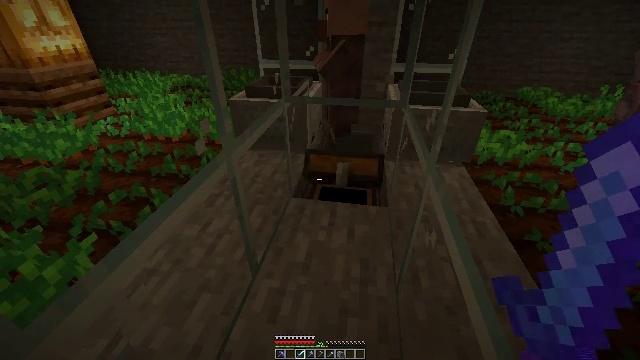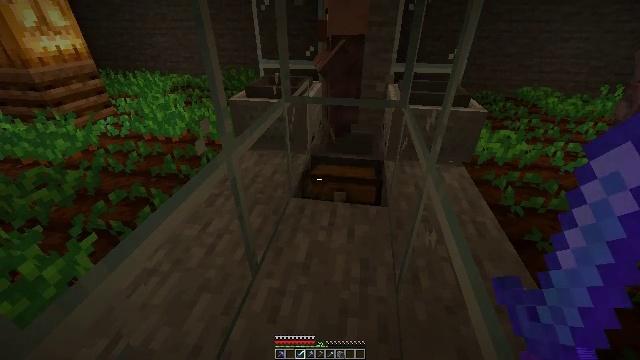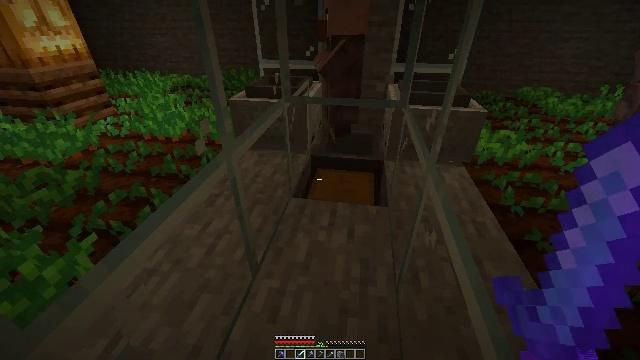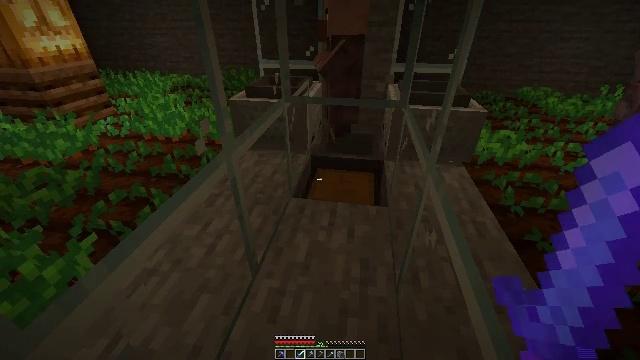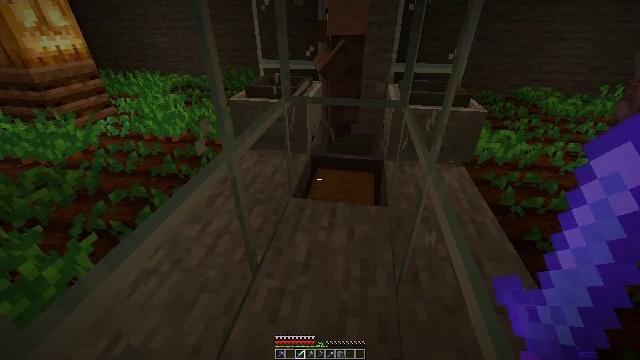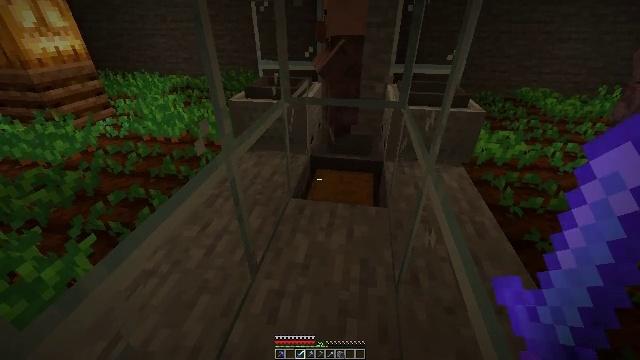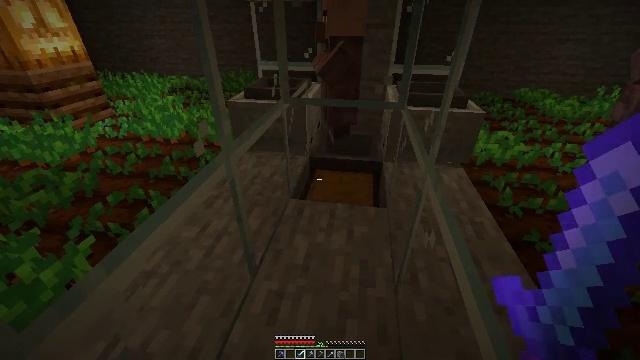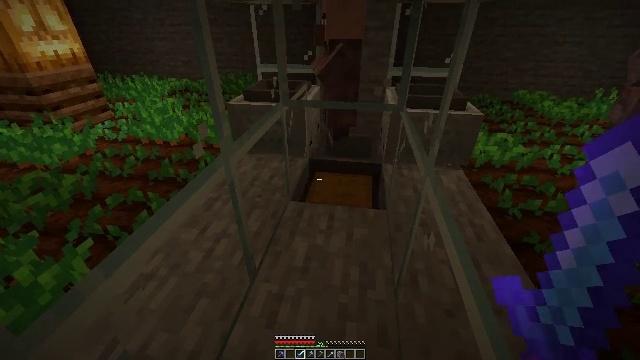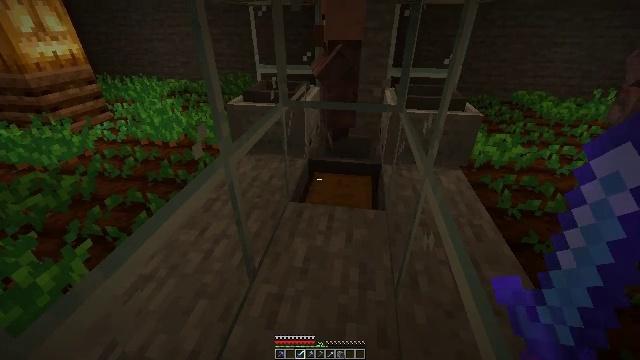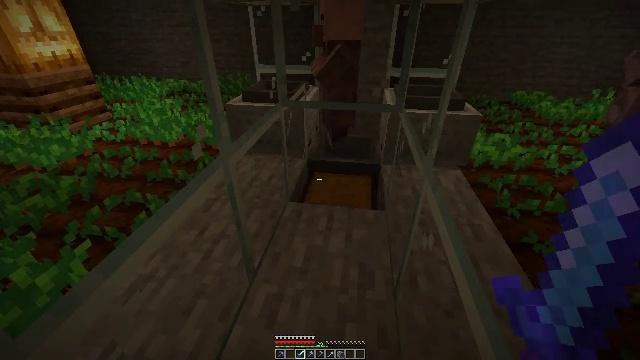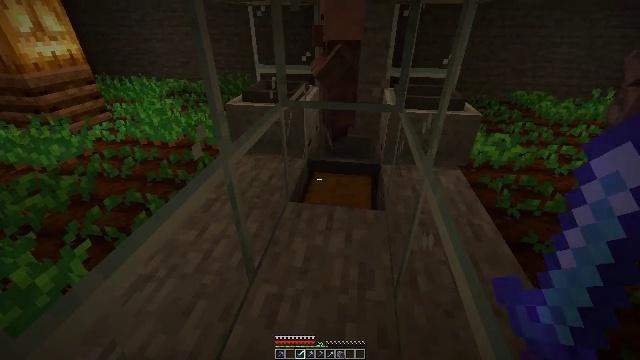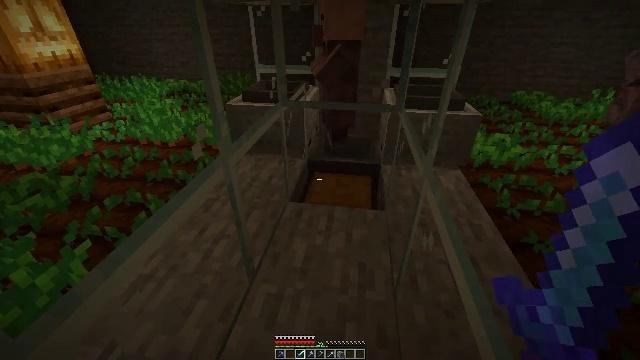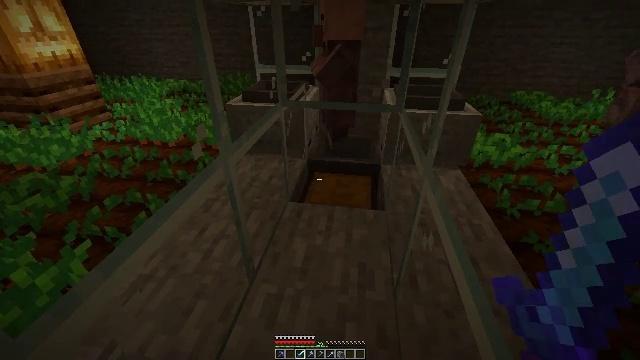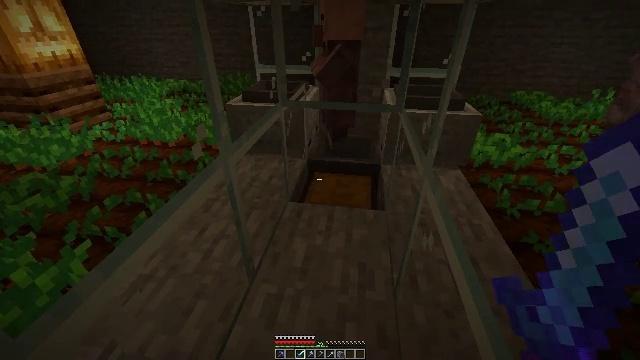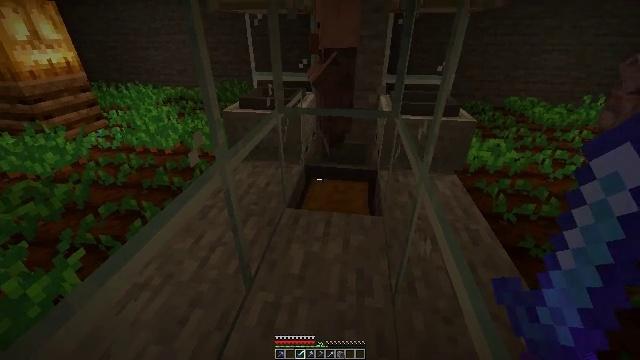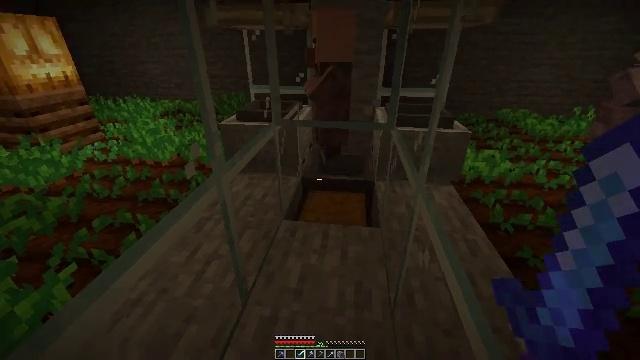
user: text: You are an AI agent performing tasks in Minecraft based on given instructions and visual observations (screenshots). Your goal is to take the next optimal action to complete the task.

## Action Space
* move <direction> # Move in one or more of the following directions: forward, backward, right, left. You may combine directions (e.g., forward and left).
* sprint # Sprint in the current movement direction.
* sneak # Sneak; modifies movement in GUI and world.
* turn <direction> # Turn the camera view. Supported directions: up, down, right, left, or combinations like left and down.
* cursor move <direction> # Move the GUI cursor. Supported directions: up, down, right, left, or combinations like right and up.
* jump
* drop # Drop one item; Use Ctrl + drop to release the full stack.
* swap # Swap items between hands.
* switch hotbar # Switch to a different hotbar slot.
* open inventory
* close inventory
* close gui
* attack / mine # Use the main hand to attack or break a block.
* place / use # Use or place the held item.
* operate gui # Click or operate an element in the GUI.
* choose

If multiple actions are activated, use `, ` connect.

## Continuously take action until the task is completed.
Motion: motion action
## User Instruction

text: Remove and gather vines.
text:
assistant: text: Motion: no_op
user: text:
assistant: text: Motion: no_op
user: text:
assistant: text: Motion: no_op
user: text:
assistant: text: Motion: no_op
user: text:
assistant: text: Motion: no_op
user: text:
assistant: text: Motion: no_op
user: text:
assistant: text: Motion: no_op
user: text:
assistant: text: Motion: no_op
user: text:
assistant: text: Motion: no_op
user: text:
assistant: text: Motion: no_op
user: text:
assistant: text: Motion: no_op
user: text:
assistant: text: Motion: no_op
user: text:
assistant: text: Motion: no_op
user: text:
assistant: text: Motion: turn up
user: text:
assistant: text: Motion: turn up
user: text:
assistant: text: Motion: turn up
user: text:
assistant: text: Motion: turn left and up
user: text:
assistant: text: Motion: no_op
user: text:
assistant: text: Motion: no_op
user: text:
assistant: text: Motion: no_op
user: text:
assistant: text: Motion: no_op
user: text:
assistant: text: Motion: no_op
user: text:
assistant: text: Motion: no_op
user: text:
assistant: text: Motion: turn right
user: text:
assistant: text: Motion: turn right and down
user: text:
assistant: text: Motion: turn right and down
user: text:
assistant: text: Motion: turn right
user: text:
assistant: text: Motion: no_op
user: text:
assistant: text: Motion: no_op
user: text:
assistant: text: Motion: no_op